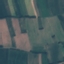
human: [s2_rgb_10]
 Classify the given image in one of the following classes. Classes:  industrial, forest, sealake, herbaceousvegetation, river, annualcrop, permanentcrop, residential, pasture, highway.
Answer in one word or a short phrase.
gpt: AnnualCrop